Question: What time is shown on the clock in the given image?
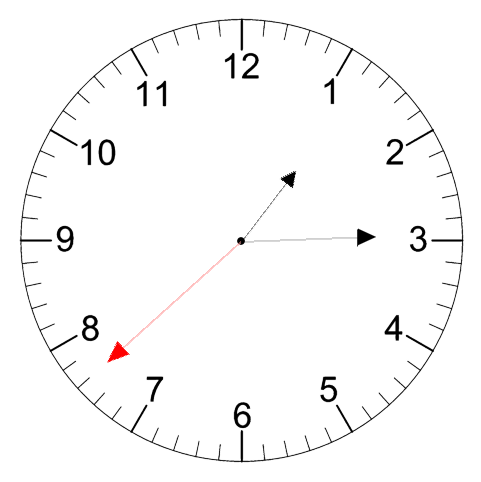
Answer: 01:14:38